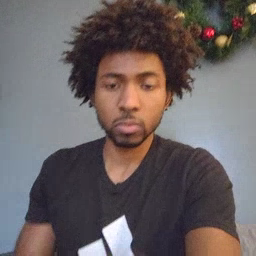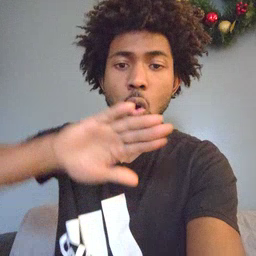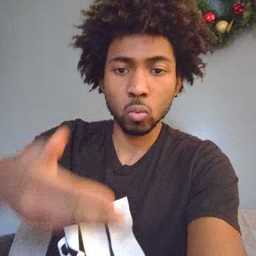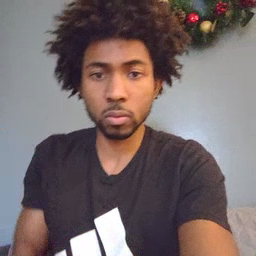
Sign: all